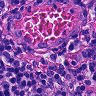
Metastatic tissue present: no